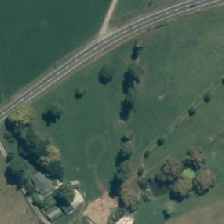
Land cover: deciduous_hardwood